Here is the wavelet time-frequency representation (scalogram) of a rolling-element bearing's vibration measurement. Determine the bearing's health state. Answer with exactly one of: normal, inner_race, outer_race, ball.
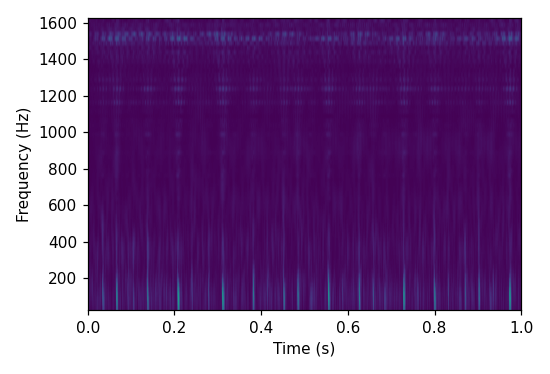
Answer: inner_race